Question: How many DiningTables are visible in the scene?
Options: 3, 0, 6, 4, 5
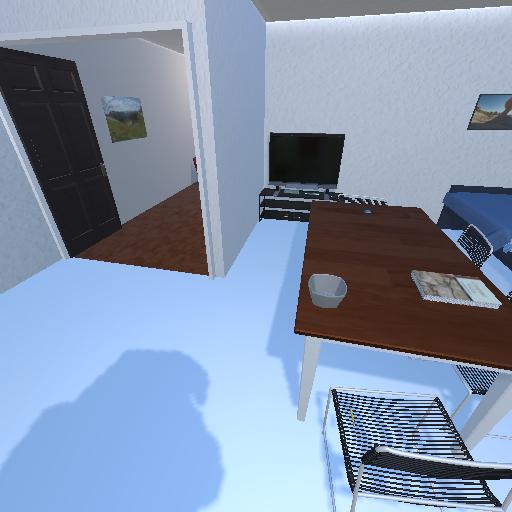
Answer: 3